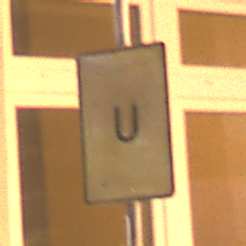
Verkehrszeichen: AnkuendigungOderFortsetzungUmleitungOhnePfeilsymbol
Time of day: Night
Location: Outdoor (Urban)
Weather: Clear
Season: NotSpecified
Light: Artificial